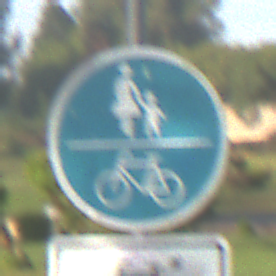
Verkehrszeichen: GemeinsamerGehUndRadweg
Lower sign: EinspurigeFahrzeugeFrei4
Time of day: SunriseSunset
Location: Outdoor (Suburban)
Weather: PartlyCloudy
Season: NotSpecified
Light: Natural